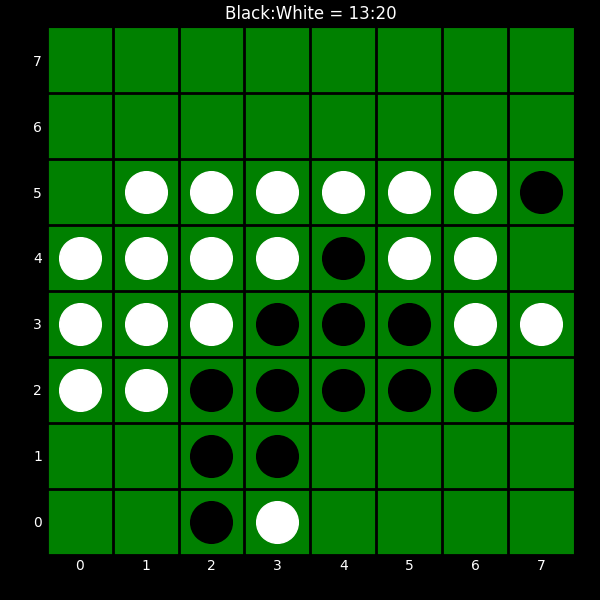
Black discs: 13
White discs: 20